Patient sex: M
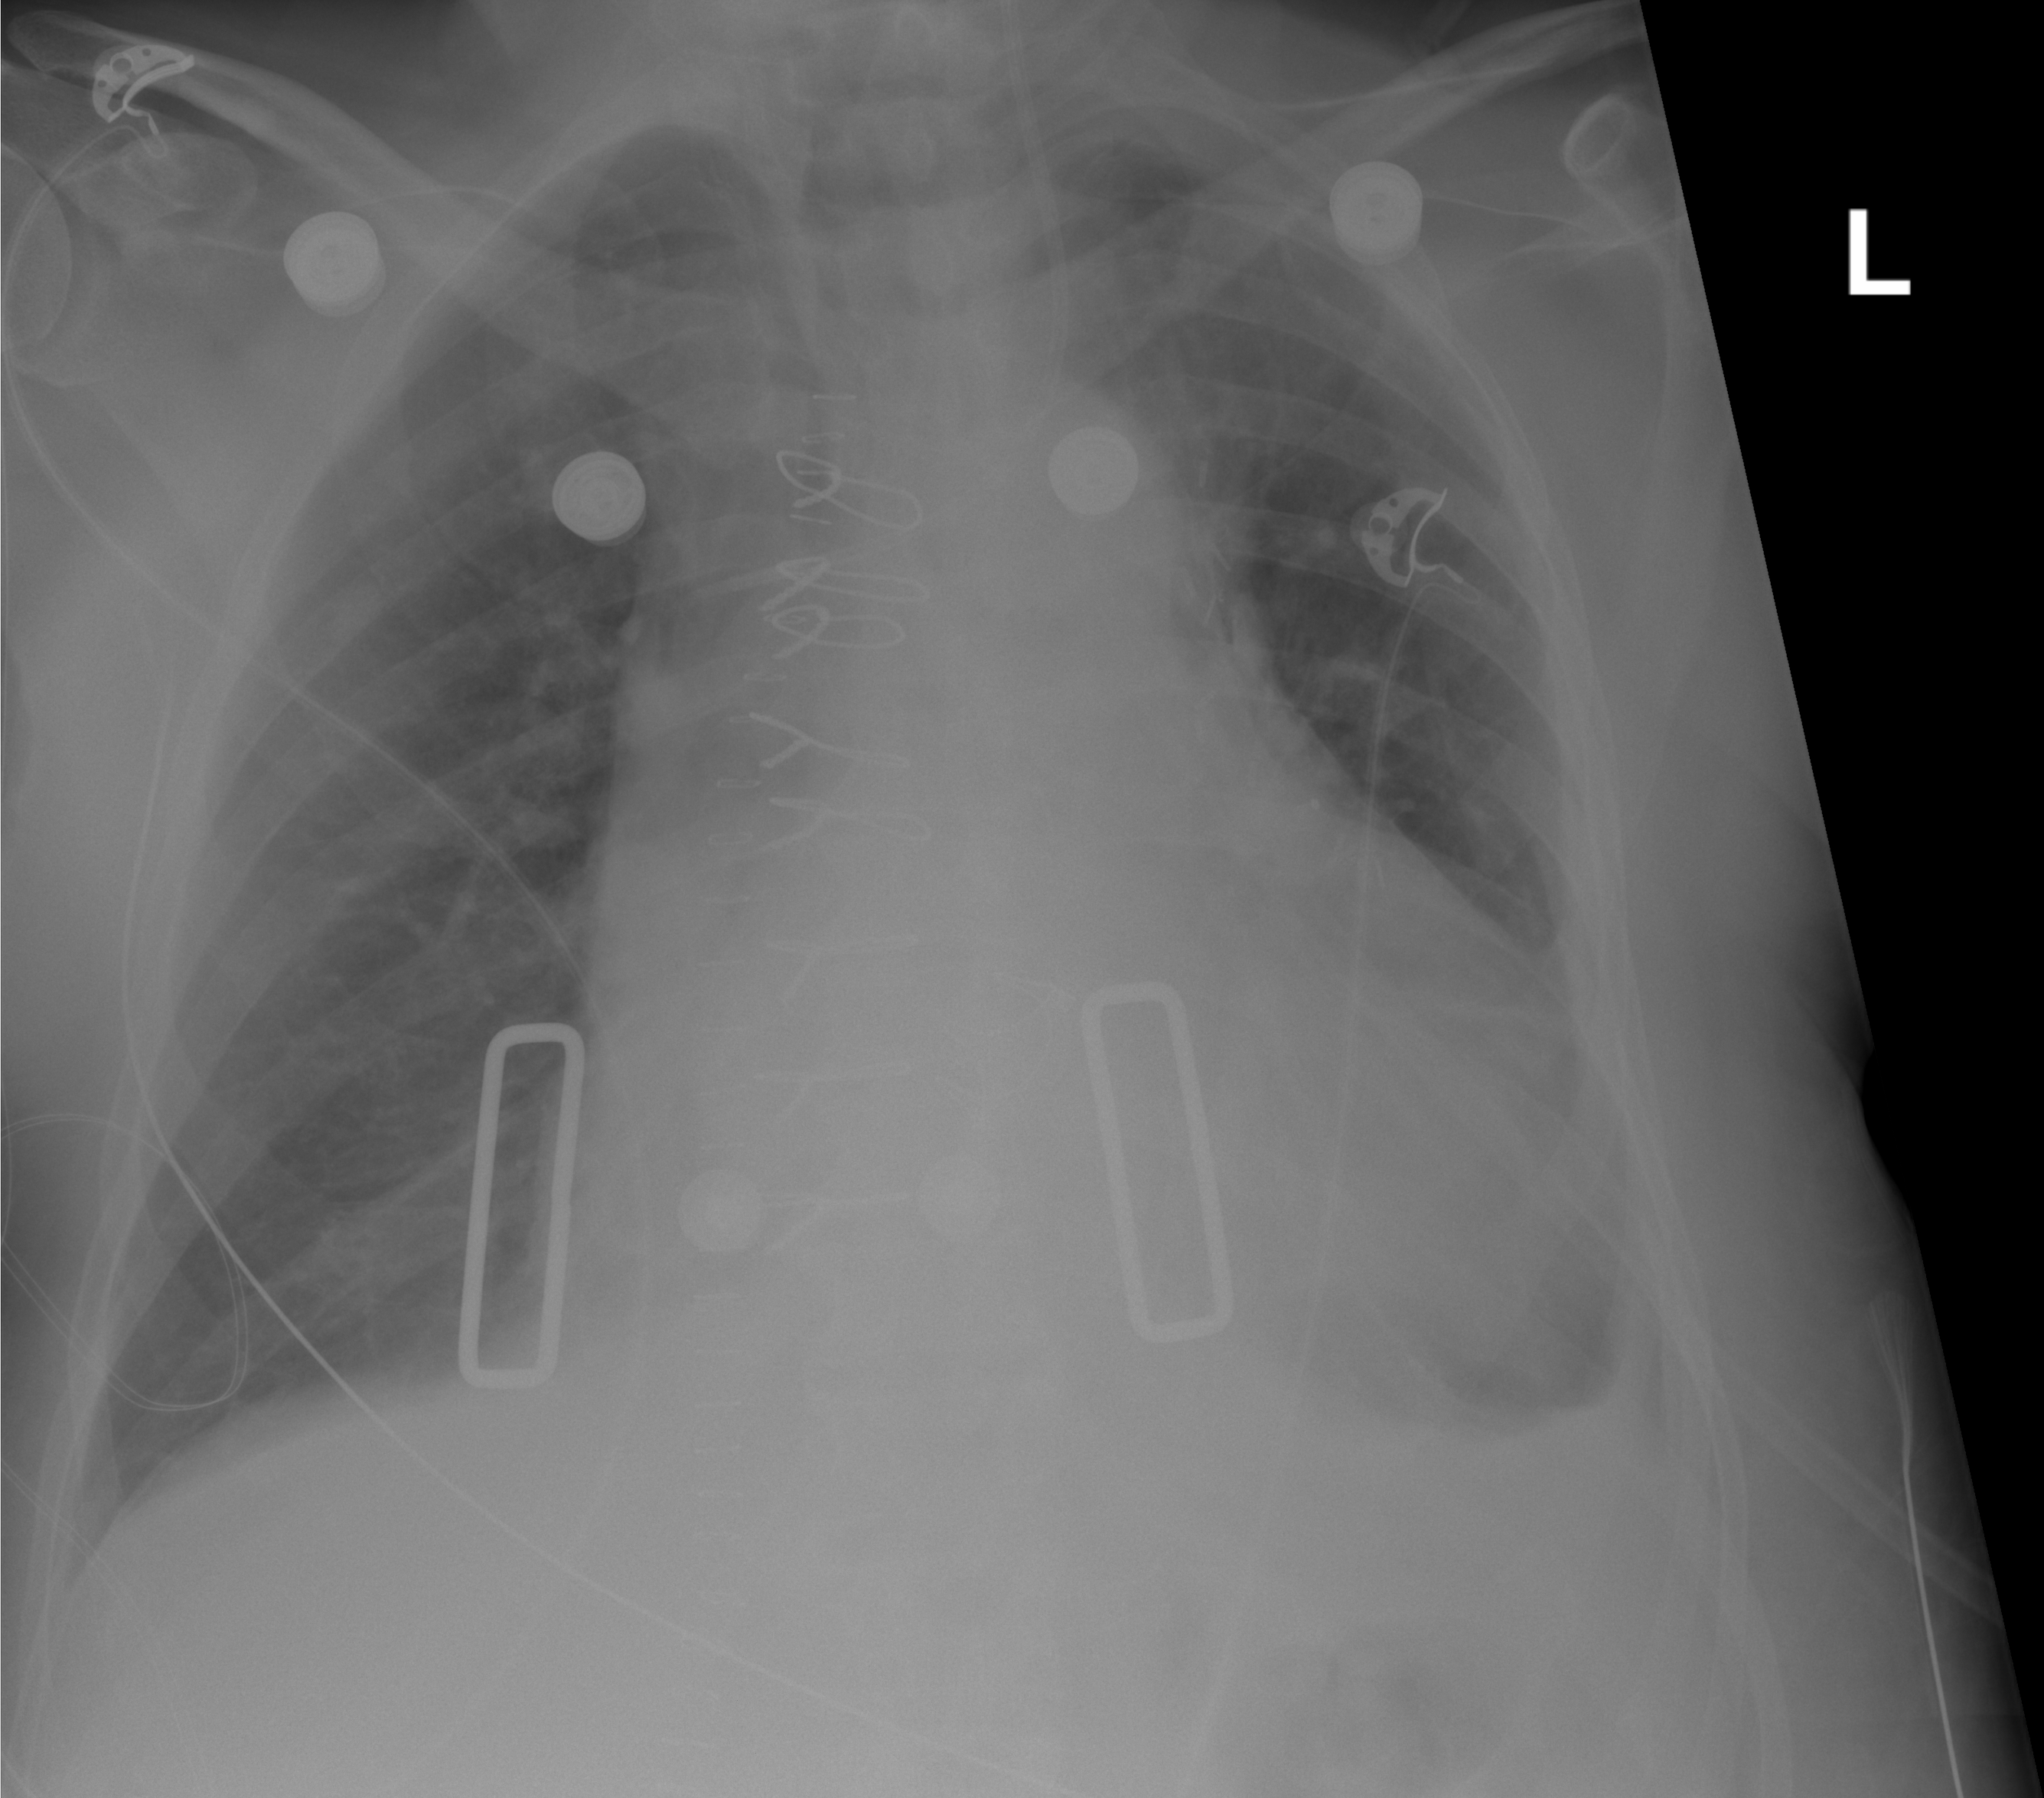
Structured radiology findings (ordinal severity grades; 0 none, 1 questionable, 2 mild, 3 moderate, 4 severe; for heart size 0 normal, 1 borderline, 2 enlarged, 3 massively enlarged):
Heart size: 2
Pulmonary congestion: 0
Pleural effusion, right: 0
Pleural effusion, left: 2
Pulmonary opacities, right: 1
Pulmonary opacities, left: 0
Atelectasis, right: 0
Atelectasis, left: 2